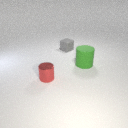
large green rubber cylinder to the right of small red metal cylinder